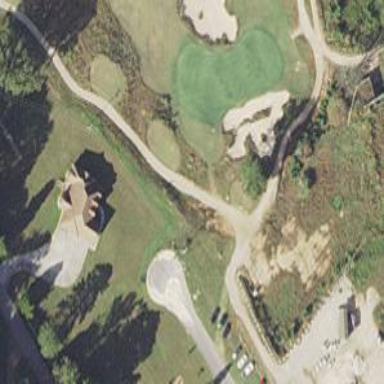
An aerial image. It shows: Path designed for golf carts.